Question: I want to draw a layer on a view. for that i write this code.
'''
arcLayer=[CAShapeLayer layer];
arcLayer.frame=self.circleView.frame;
arcLayer.backgroundColor = [UIColor purpleColor].CGColor;
[self.circleView.layer addSublayer:arcLayer];
'''
but this the position of layer is not exact on the view as you can see in the following image. the green one is circleView and the purple one is arc layer.

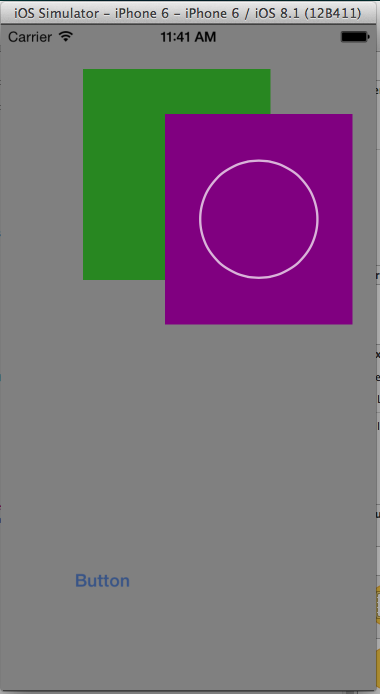
Answer: You have a problem on this line: 'arcLayer.frame=self.circleView.frame;'. Change that line to:
'''
CGRect frame = self.circleView.frame;
frame.origin = CGPointZero;
arcLayer.frame=frame;
'''
This will solve your problem. You just forgot to set origin of your layer to 'CGPointZero' or whatever 'position'.
Good Luck!